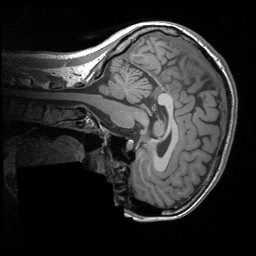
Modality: T1w
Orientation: sagittal
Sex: female
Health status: ill
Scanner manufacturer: siemens
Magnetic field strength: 3 T
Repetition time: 1.66 s
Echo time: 0.00254 s